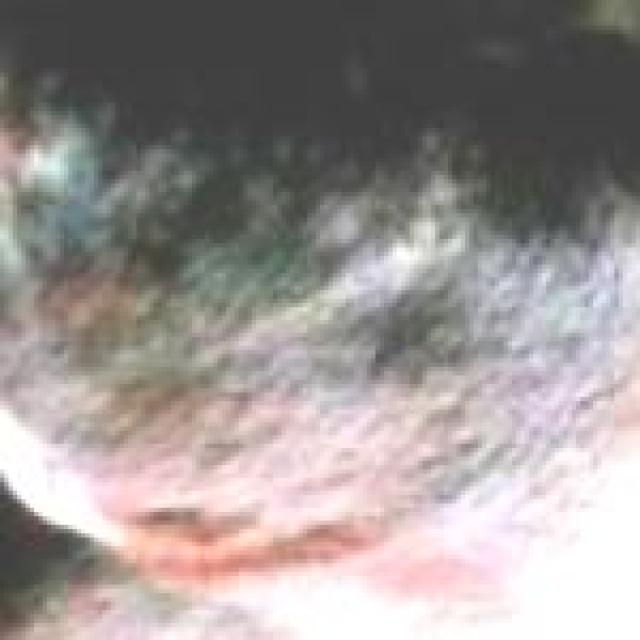
Healthy canine skin — no visible lesions, inflammation, or abnormalities. The skin and coat appear normal.